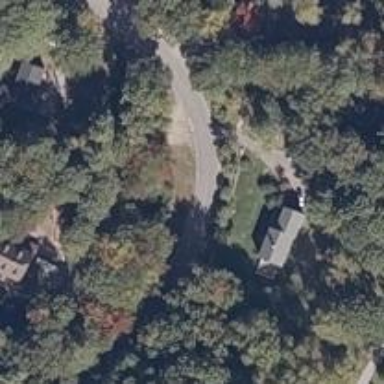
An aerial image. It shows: Residential road.